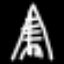
Label: The Eiffel Tower